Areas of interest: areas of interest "Tanggu Yiyou"
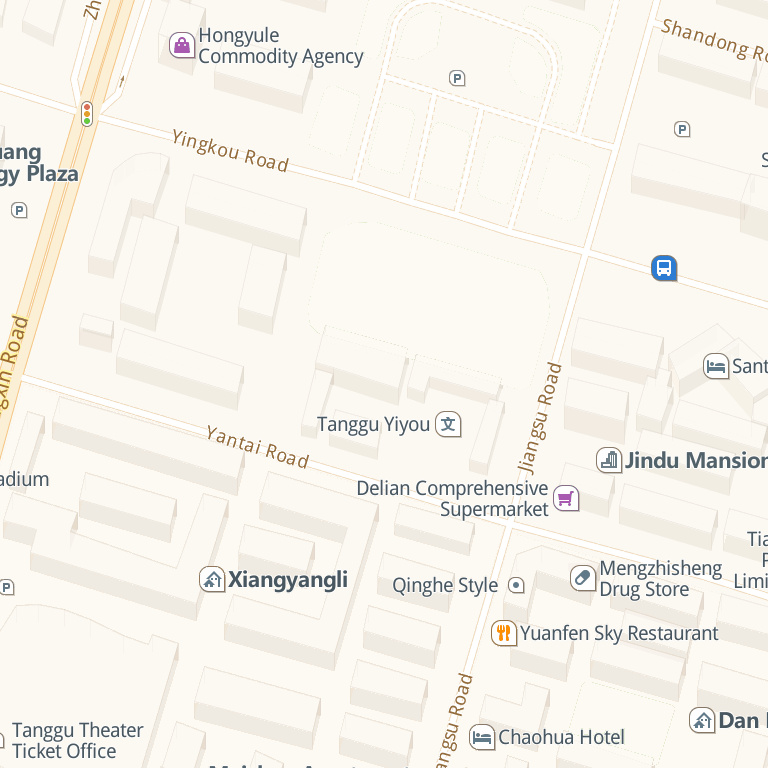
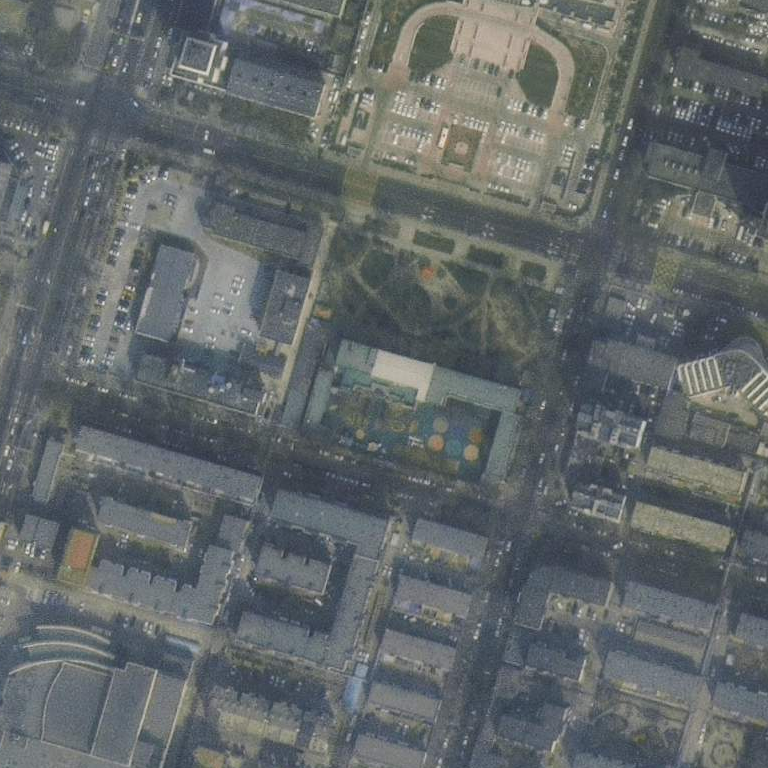